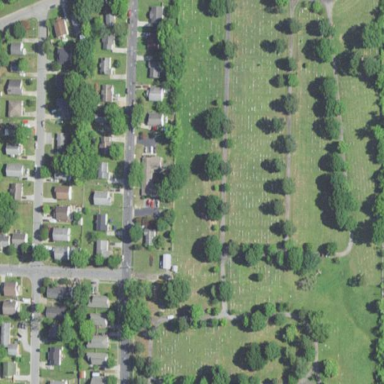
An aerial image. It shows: Cemetery.